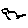
Label: bird